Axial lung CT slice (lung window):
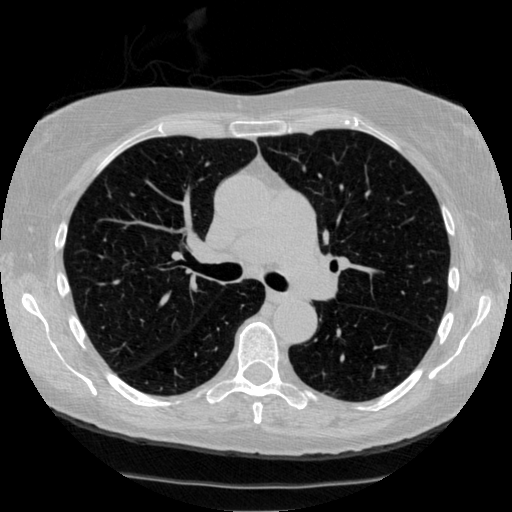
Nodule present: no